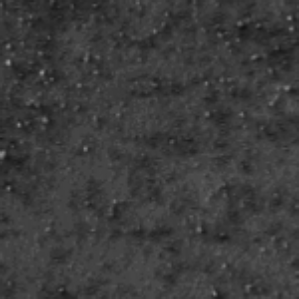
Label: frost